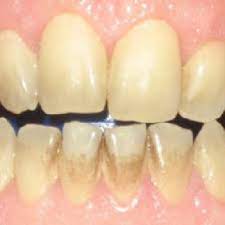
Condition: Tooth Discoloration